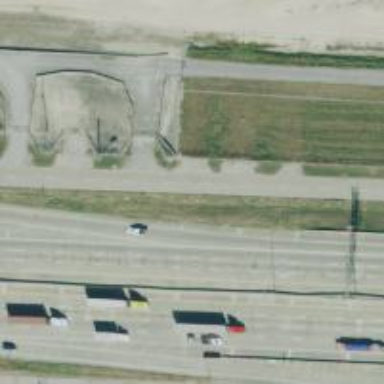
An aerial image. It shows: Secondary road with frontage road.